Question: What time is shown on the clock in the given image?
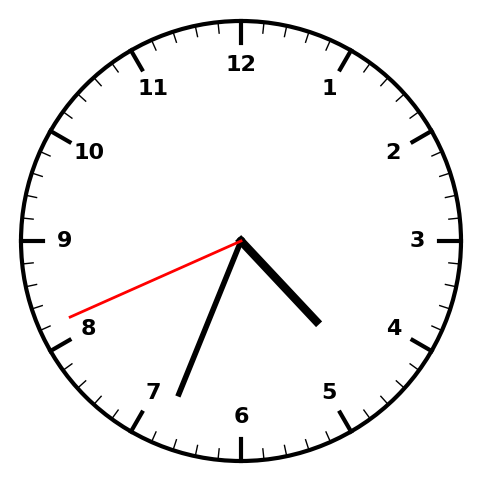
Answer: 04:33:41